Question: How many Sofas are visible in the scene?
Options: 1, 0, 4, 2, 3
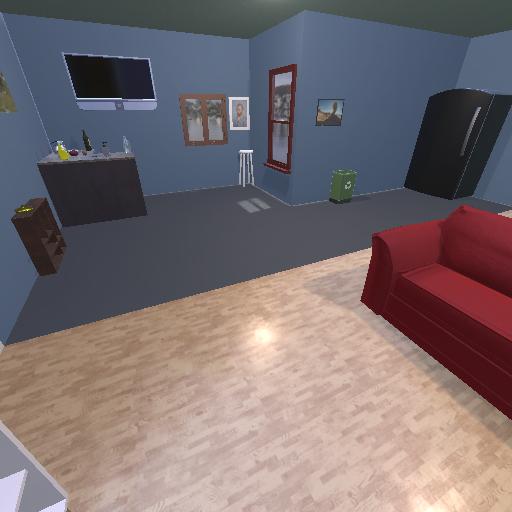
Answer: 1